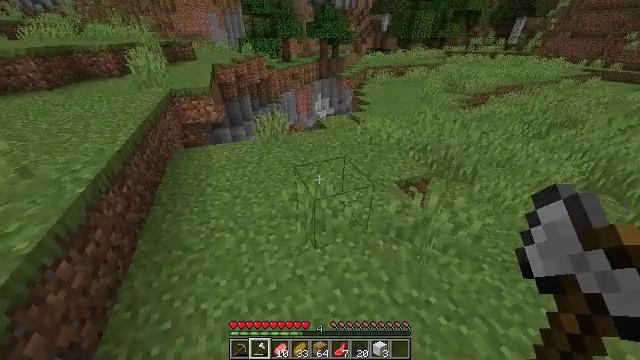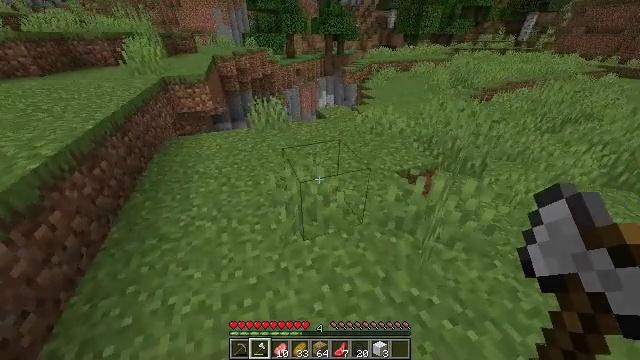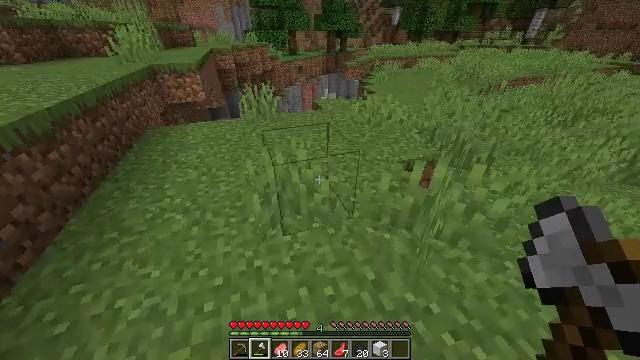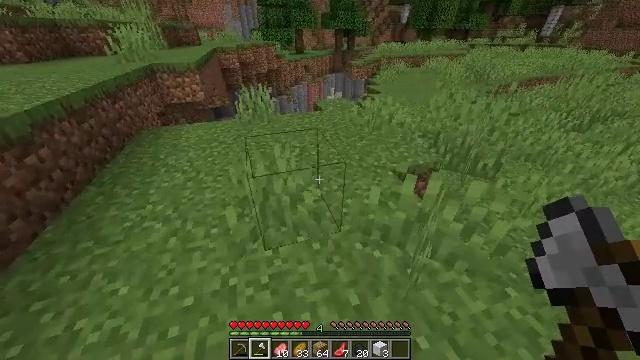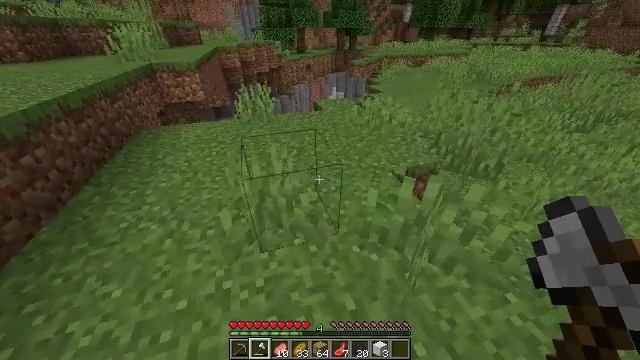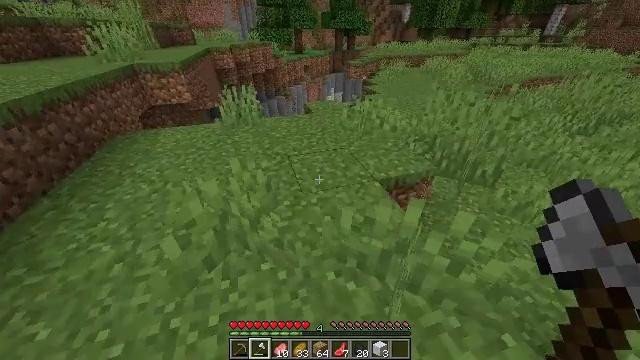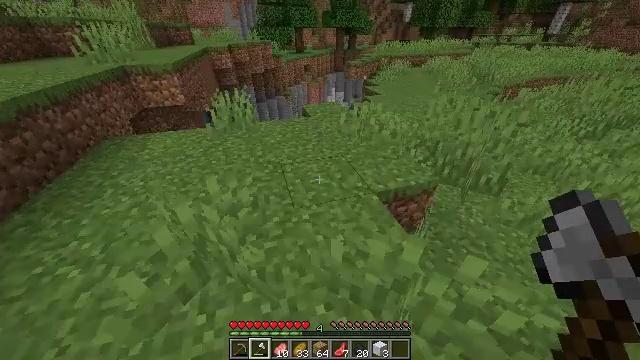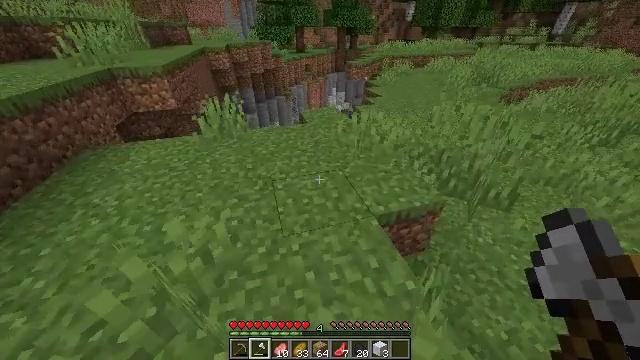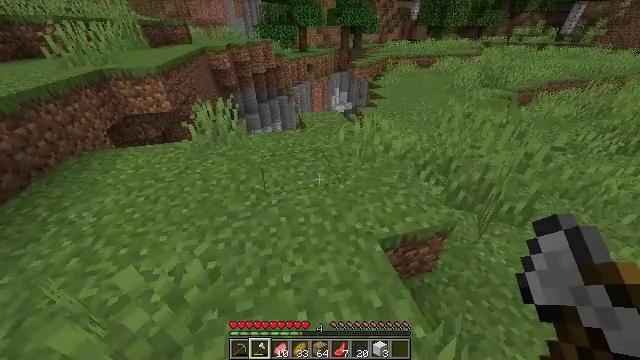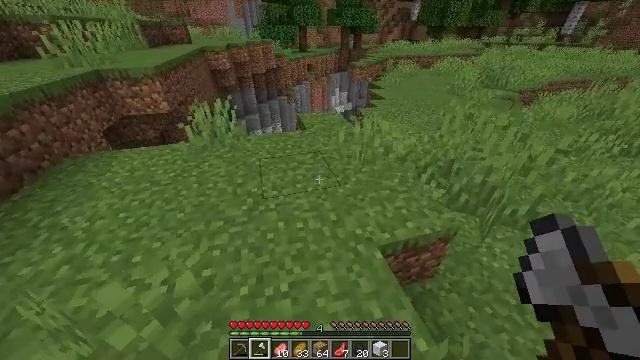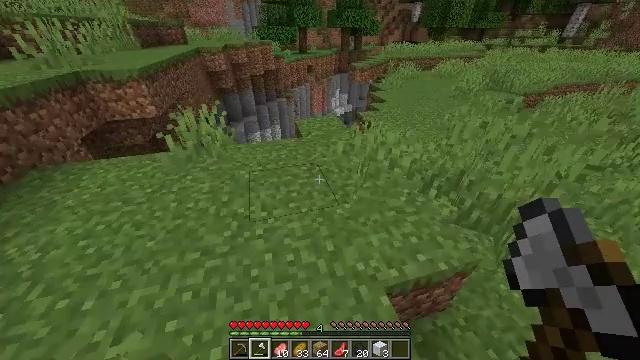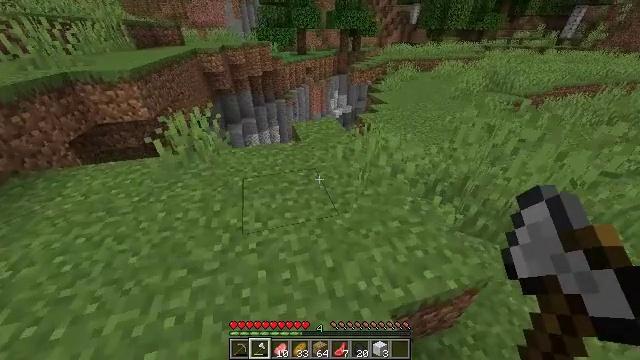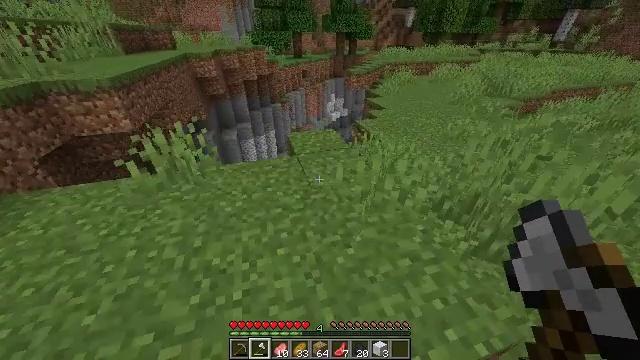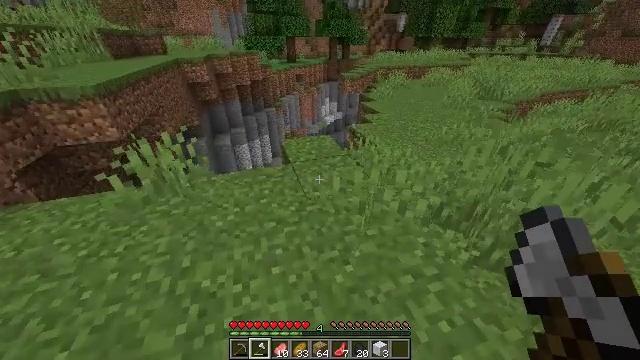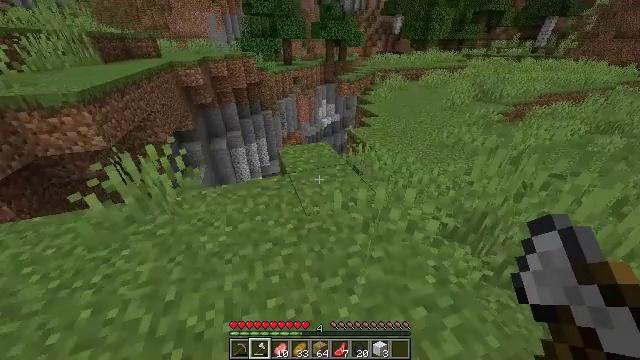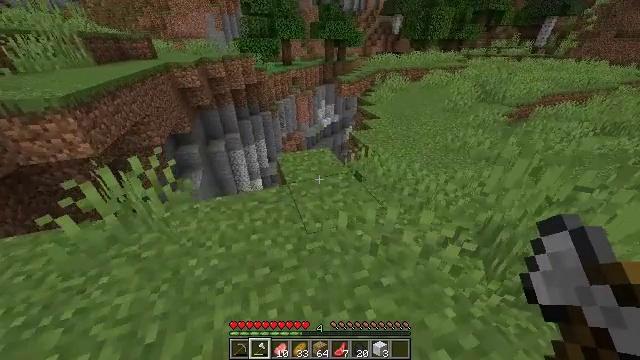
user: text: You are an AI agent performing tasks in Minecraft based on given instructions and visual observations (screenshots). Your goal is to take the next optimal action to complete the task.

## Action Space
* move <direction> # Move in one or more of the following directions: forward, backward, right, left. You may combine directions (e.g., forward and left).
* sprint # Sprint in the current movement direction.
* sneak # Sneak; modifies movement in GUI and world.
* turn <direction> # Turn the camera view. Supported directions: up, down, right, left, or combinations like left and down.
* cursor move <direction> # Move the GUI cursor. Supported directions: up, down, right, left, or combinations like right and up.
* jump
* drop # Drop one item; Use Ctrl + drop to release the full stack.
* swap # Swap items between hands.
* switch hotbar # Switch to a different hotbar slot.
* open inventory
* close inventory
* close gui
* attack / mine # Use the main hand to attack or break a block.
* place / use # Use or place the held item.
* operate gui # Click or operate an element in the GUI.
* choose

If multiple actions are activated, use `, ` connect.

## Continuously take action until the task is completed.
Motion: motion action
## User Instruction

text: Combine materials to craft a campfire.
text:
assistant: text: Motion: move forward and move right, turn left
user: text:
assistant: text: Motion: move forward and move right
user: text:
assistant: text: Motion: move forward and move right, turn left
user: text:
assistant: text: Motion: move forward and move right
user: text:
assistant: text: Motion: move forward
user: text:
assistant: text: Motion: move forward
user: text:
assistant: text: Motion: move forward
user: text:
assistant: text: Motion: move forward
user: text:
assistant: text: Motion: move forward
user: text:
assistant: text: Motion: move forward
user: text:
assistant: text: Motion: move forward
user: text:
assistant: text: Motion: move forward
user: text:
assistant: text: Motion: move forward, turn right
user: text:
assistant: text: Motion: move forward
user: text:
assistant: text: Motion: move forward
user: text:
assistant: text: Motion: move forward
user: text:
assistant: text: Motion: move forward, turn right and down
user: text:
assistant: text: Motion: move forward, turn right
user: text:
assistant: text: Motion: move forward
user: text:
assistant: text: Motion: move forward
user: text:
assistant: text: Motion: move forward and move right
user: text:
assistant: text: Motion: move forward and move right
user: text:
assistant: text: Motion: move forward and move right
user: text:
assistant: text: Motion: no_op
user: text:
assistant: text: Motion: no_op
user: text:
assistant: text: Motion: no_op
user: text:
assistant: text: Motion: no_op
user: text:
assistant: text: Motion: no_op
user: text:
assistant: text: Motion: no_op
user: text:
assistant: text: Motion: move right